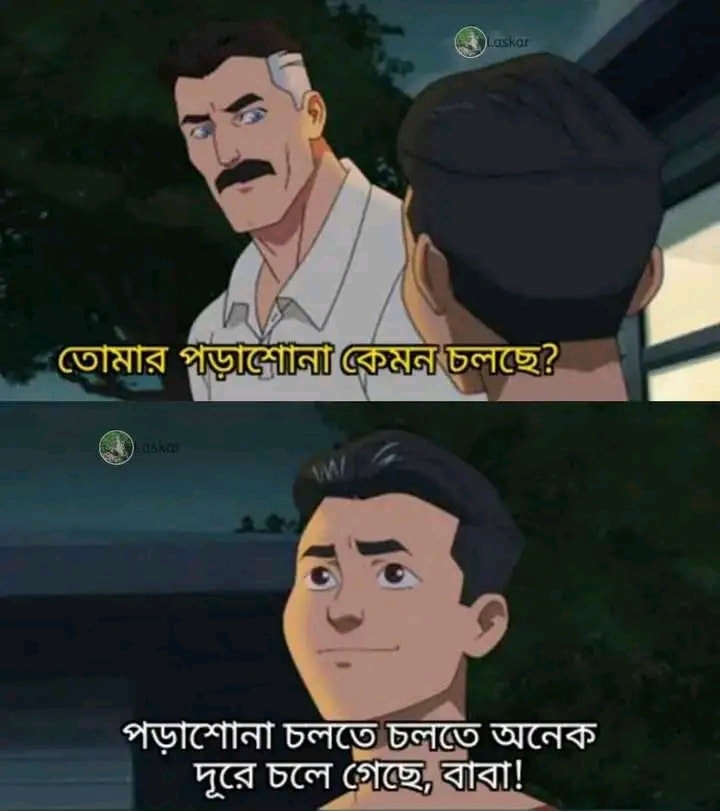
Text: তোমার পড়াশোনা কেমন চলছে পড়াশোনা চলতে চলতে অনেক দূরে চলে গেছে বাবা
Label: Non Hate